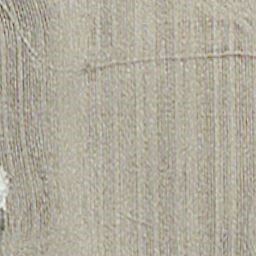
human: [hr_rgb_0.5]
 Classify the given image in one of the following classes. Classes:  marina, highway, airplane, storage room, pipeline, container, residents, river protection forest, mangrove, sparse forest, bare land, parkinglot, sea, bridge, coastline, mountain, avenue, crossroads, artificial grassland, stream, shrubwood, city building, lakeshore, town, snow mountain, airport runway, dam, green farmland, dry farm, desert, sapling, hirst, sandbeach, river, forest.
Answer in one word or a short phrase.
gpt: dry farm